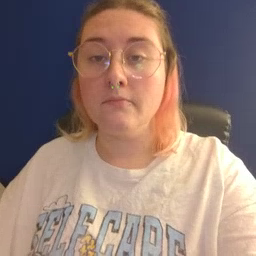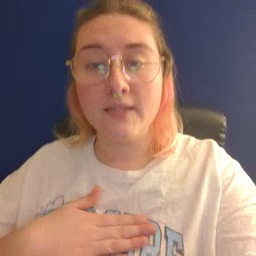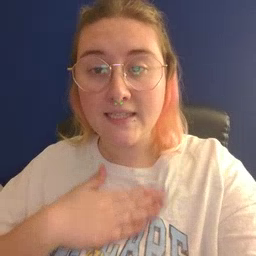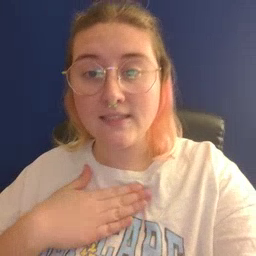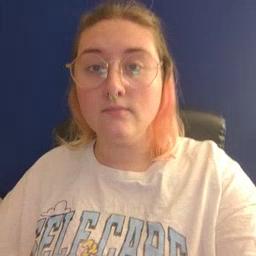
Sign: please